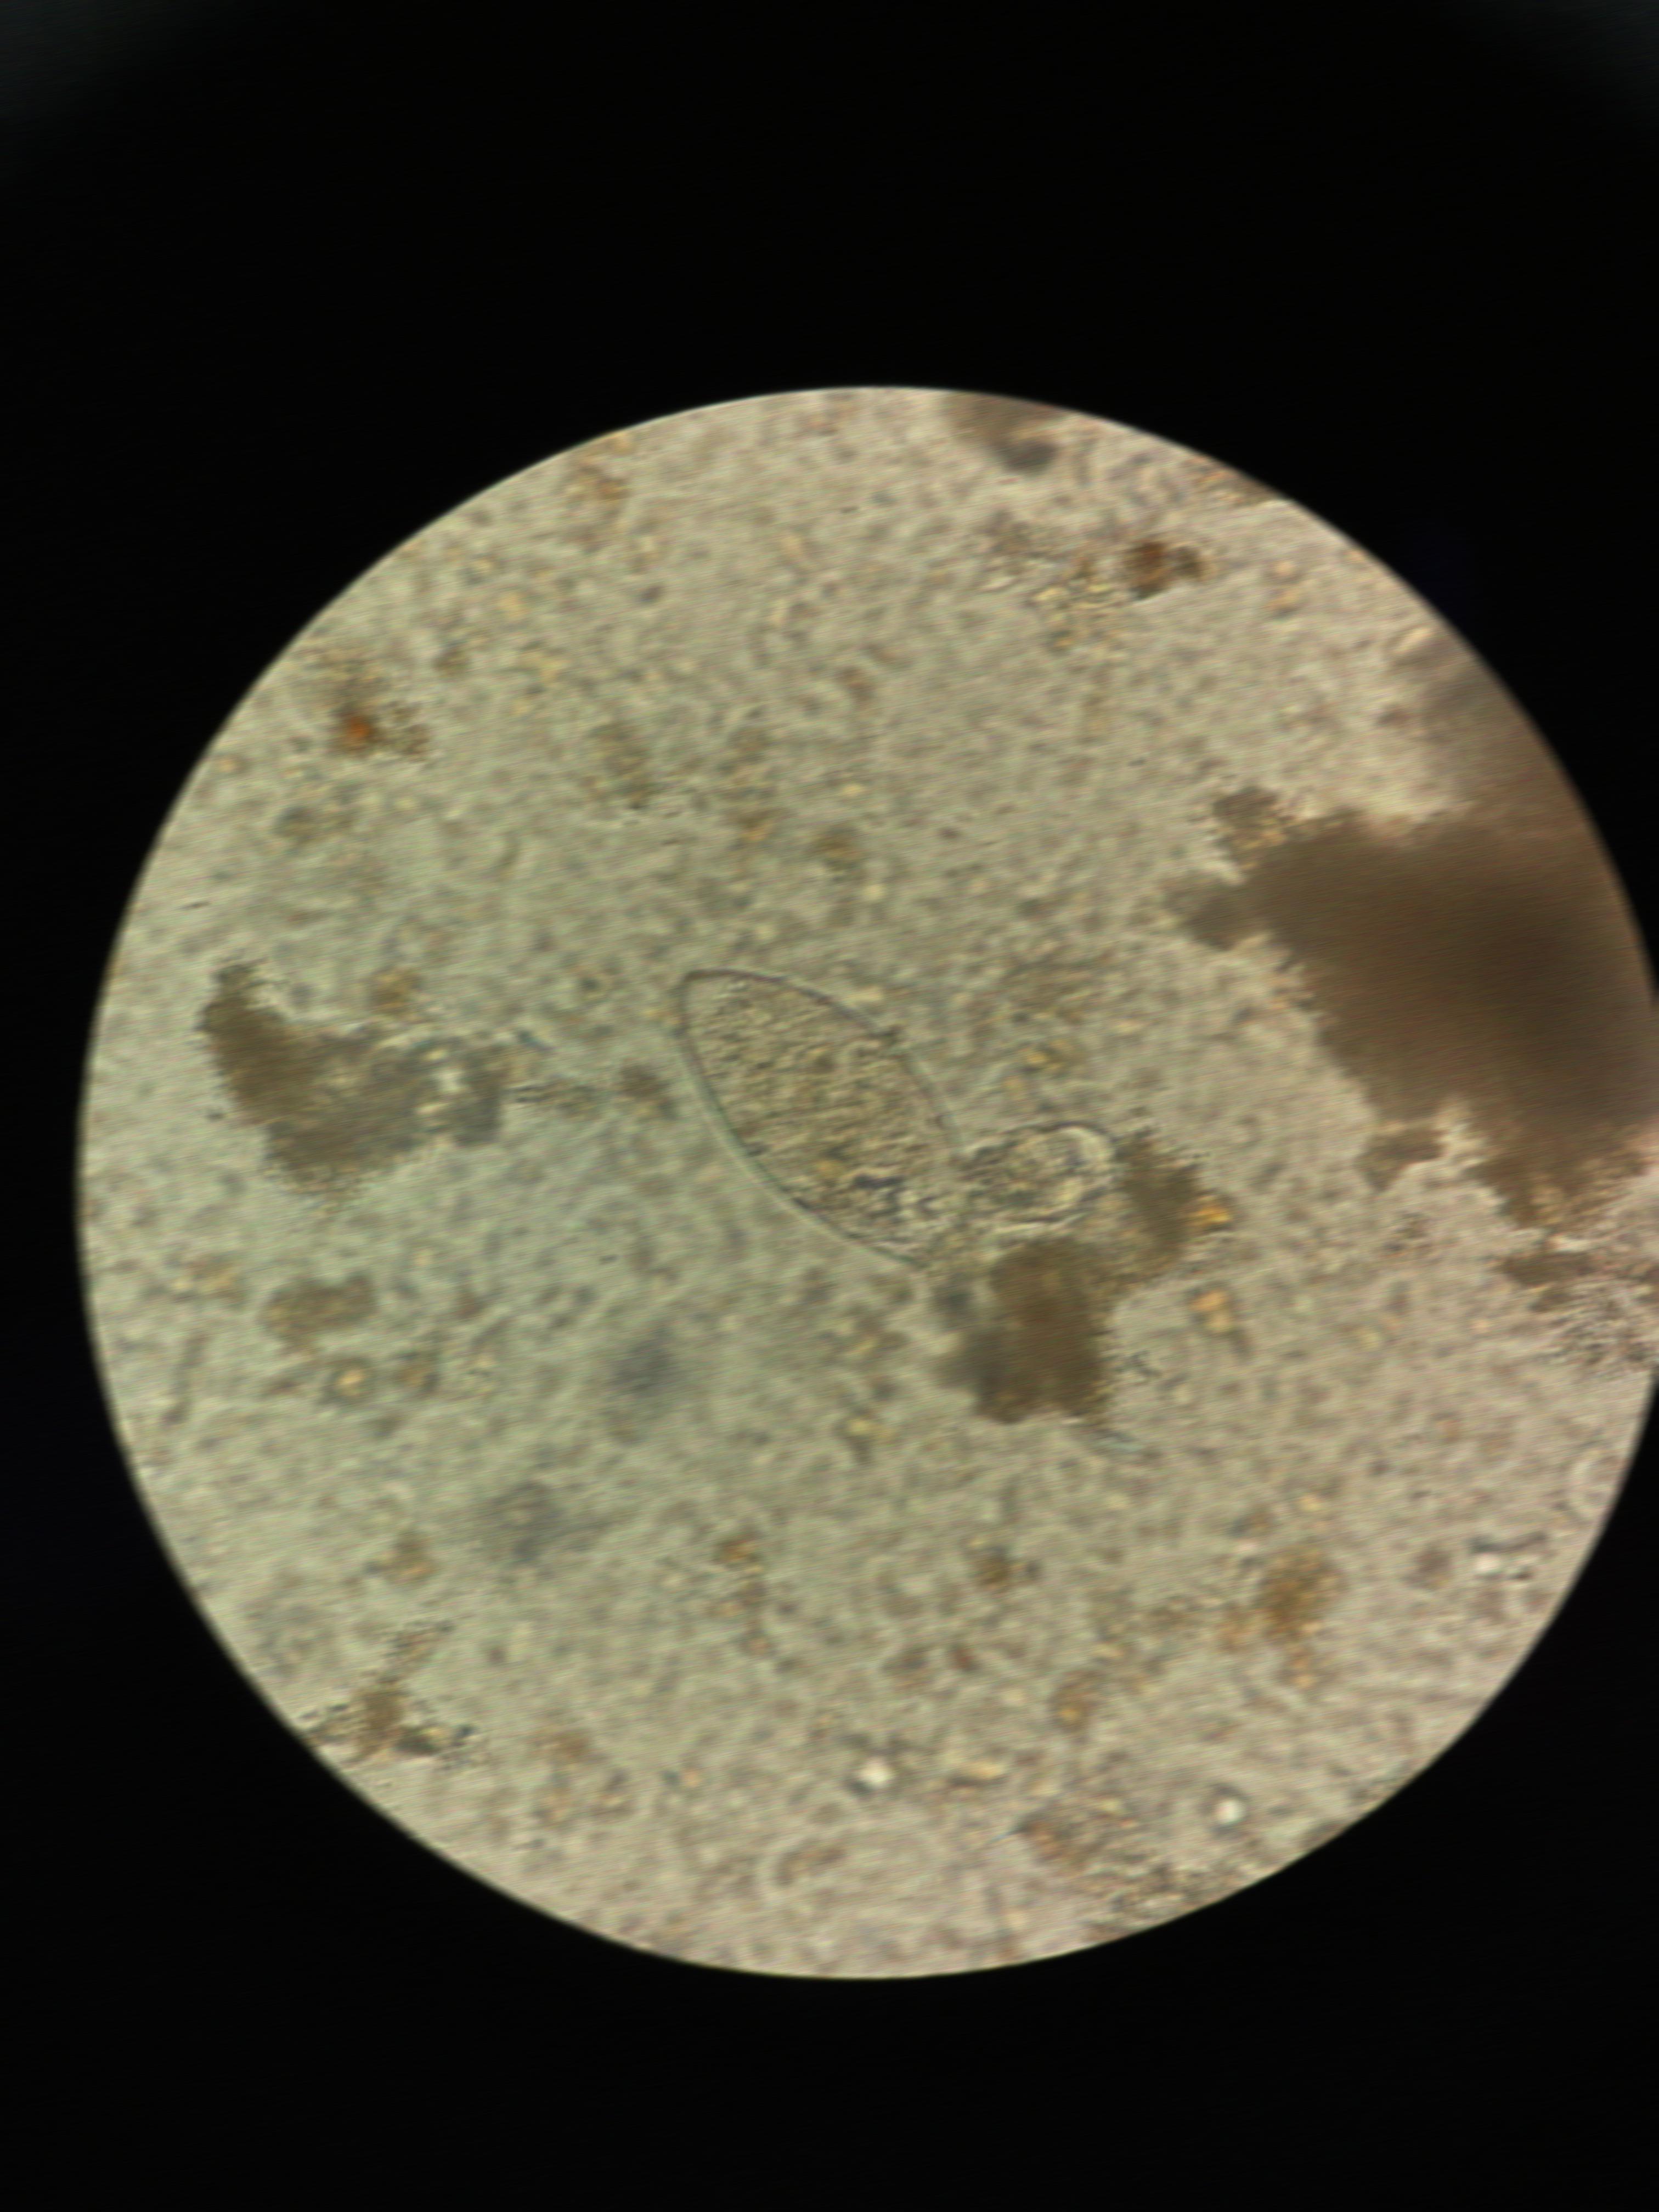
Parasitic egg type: Fasciolopsis buski